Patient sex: M
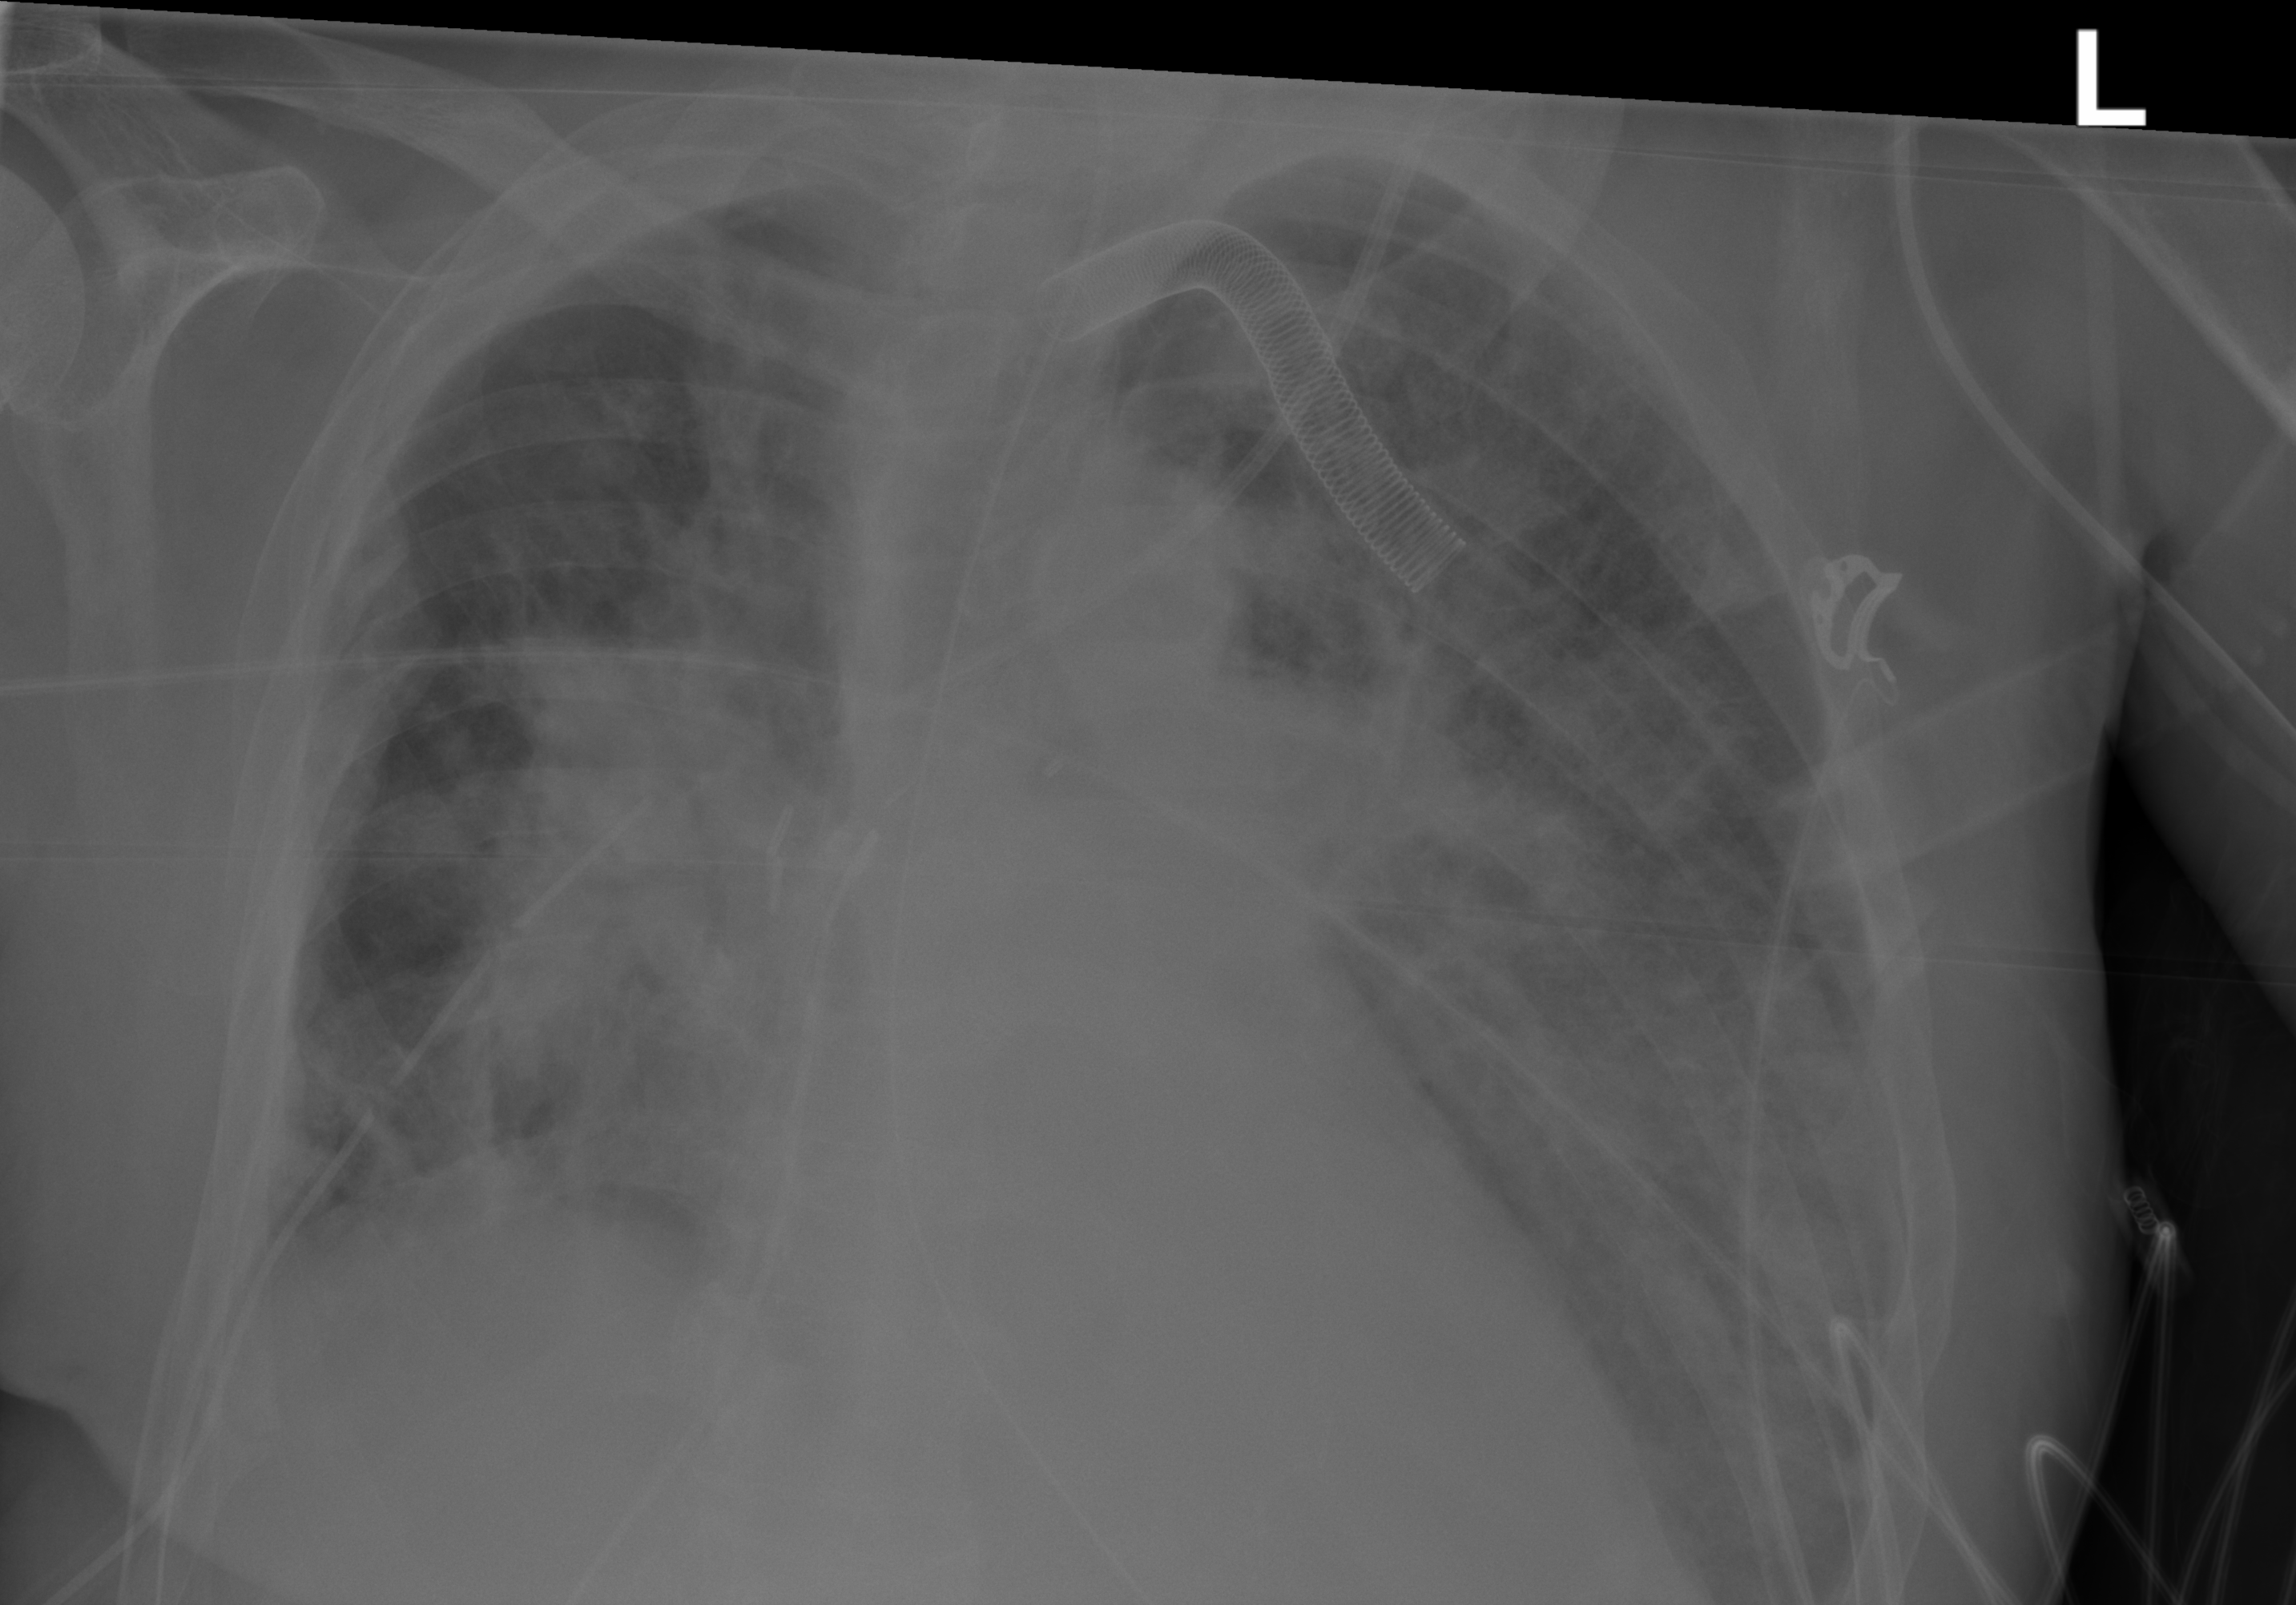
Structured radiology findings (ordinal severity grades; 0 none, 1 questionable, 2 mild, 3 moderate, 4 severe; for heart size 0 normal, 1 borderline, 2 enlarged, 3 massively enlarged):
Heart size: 1
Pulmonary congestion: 3
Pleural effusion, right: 2
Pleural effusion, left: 2
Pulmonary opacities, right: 3
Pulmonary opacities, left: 3
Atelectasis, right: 2
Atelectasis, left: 2